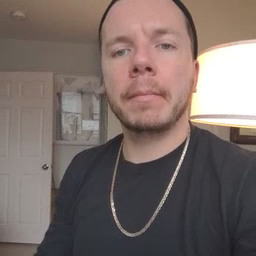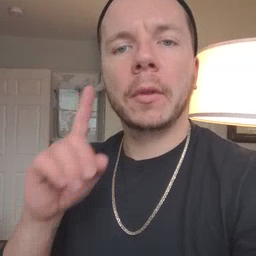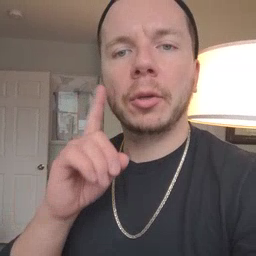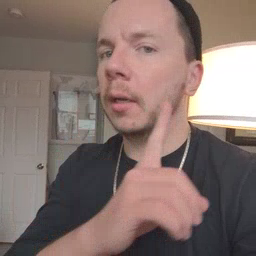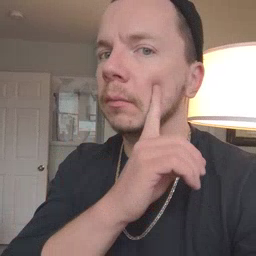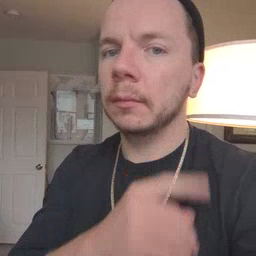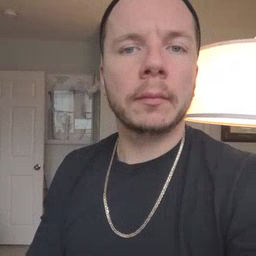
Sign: cheek